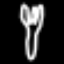
Label: fork